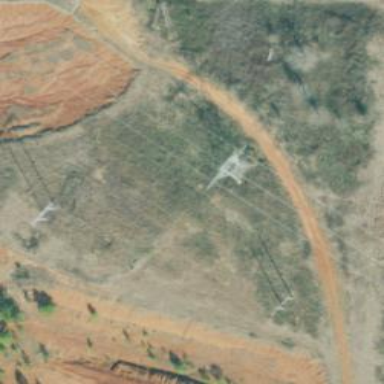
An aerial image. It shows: Lattice structure tower used for power distribution.